Question: I am working on emulator 4.0.3, whenever runs the project new android emulator gets started, and previous emulator show blank screens i.e become idle with blank screen doesn't work anything. What will be the problem? How shall I solve it?
got error while resetting adb
'''
[2012-05-11 16:54:11 - DeviceMonitor] Adb connection Error:An existing connection was forcibly closed by the remote host
[2012-05-11 16:54:11 - Unexpected error while launching logcat. Try reselecting the device.] An existing connection was forcibly closed by the remote host
java.io.IOException: An existing connection was forcibly closed by the remote host
at sun.nio.ch.SocketDispatcher.read0(Native Method)
at sun.nio.ch.SocketDispatcher.read(Unknown Source)
at sun.nio.ch.IOUtil.readIntoNativeBuffer(Unknown Source)
at sun.nio.ch.IOUtil.read(Unknown Source)
at sun.nio.ch.SocketChannelImpl.read(Unknown Source)
at com.android.ddmlib.AdbHelper.executeRemoteCommand(AdbHelper.java:395)
at com.android.ddmlib.Device.executeShellCommand(Device.java:397)
at com.android.ddmuilib.logcat.LogCatReceiver$1.run(LogCatReceiver.java:102)
at java.lang.Thread.run(Unknown Source)
[2012-05-11 16:54:12 - DeviceMonitor] Connection attempts: 1
'''
The emulator image shown below..
.
and it is very slow.. when I tried to increase device ram size from 512 to 1024 in emulator it doesn't worked for me. Can anybody help me out?
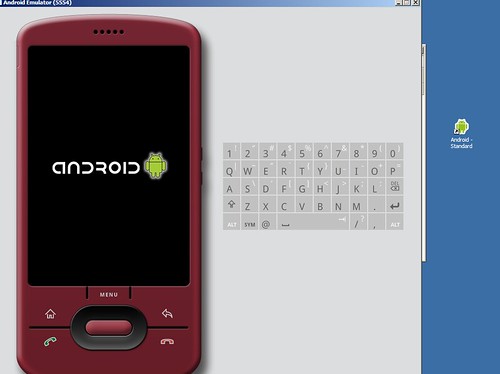
Answer: wipe the sdcard... & kill the adb process in task manager and restart it again, restart eclipse as well than try, it will